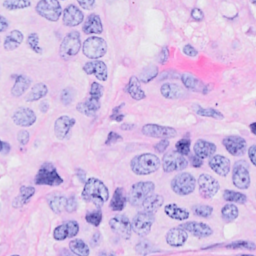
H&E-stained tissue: Breast